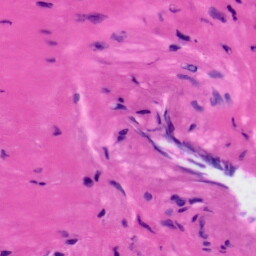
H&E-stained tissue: Tonsil